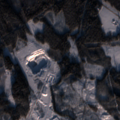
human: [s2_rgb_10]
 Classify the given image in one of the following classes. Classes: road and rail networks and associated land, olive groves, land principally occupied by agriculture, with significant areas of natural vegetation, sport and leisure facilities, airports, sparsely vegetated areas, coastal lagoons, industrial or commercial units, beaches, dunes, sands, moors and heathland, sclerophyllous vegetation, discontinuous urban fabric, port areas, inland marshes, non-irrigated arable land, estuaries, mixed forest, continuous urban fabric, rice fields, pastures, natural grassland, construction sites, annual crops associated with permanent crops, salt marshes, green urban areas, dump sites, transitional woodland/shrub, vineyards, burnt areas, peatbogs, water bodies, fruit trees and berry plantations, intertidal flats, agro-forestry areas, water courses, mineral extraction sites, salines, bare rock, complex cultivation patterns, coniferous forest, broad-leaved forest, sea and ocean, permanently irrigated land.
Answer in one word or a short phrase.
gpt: land principally occupied by agriculture, with significant areas of natural vegetation, coniferous forest, mixed forest, transitional woodland/shrub